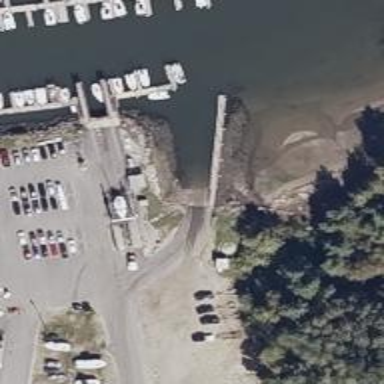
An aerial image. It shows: Slipway on leisure land.